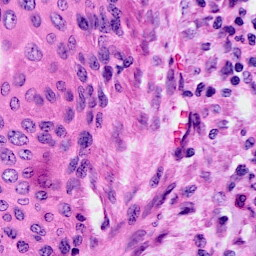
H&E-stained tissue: Cervix